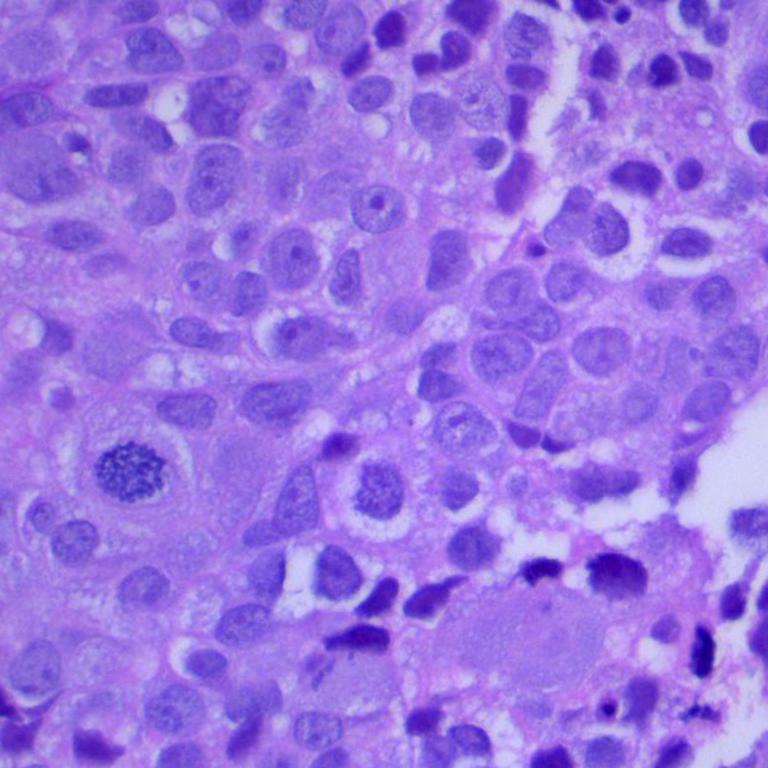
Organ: lung
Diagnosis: squamous carcinomas